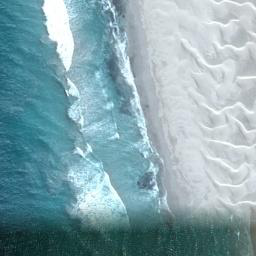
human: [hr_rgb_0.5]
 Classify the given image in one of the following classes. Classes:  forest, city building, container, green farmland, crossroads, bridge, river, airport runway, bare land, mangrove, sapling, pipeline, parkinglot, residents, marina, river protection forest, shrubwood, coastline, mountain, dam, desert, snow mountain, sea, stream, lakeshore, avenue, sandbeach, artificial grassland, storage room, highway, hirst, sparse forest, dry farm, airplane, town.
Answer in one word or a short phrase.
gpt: coastline